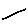
Label: line